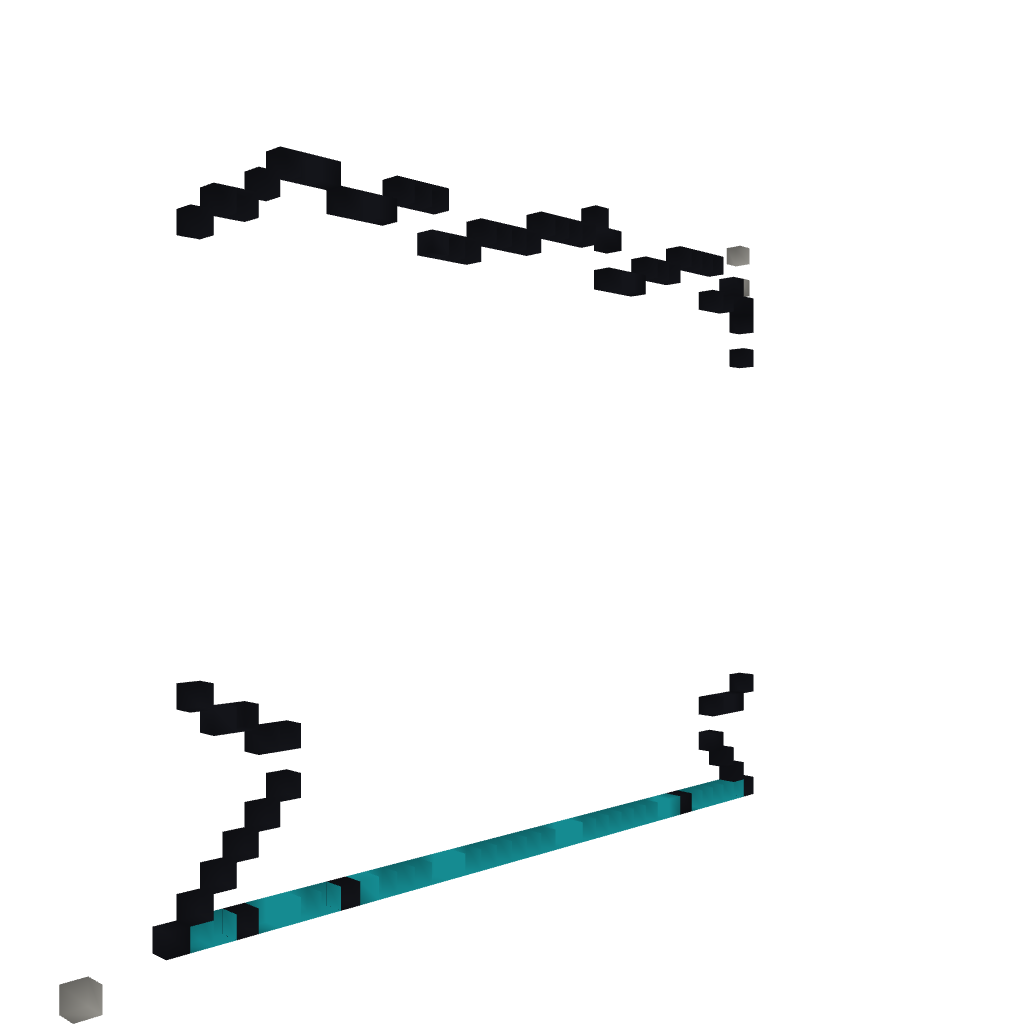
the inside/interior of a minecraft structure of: Brownbiscuitsface